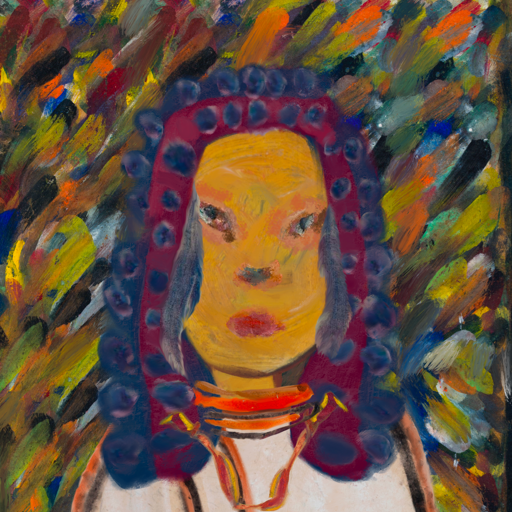
Background: An_Impression, Head And Neck Front: After_Raid, Face Front: Boggyland, Bust: Roy_Bahadur, Hair Front: Hill_Girl, Head Accessory: Blank, Second Necklace: Gypsy_Mother_1, Necklace: Experience, Baby: Blank